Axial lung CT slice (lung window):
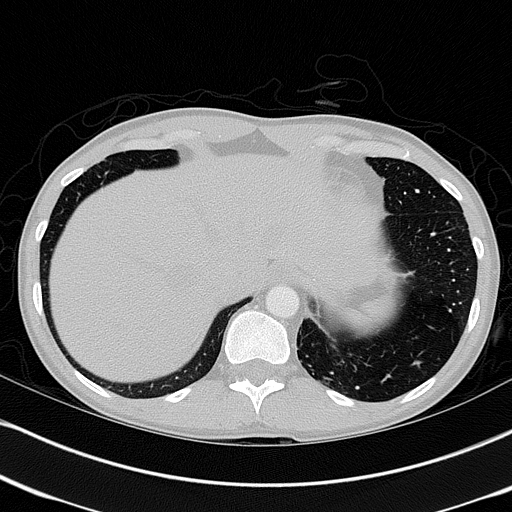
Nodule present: no